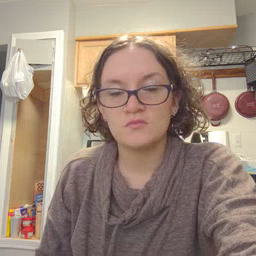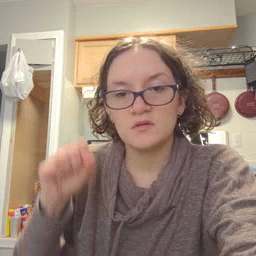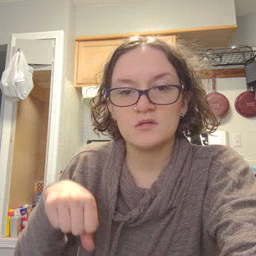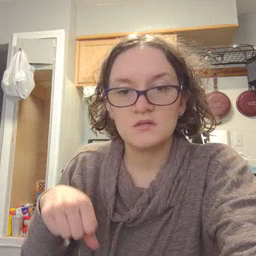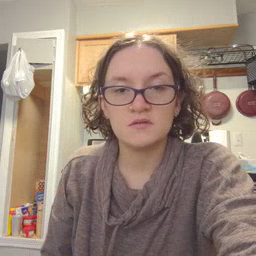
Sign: can